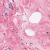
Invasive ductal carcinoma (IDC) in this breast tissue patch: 0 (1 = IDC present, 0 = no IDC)